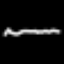
Label: squiggle